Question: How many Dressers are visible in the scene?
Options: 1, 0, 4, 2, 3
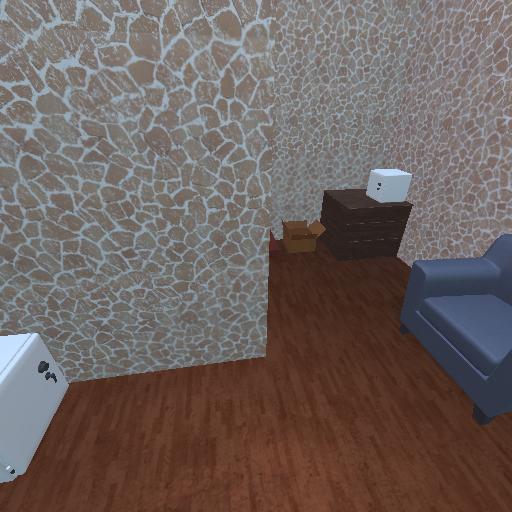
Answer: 1